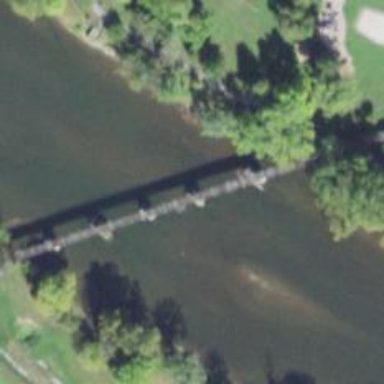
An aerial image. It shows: Pier supporting bridge.